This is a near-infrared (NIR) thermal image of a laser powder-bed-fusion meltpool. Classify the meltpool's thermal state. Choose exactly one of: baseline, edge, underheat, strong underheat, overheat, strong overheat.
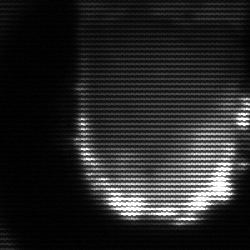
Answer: baseline